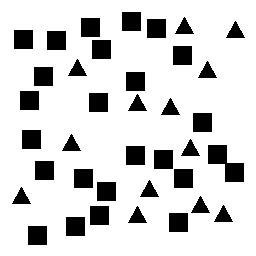
Squares: 25
Triangles: 13
Stars: 0
Total shapes: 38